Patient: sex M, age 65
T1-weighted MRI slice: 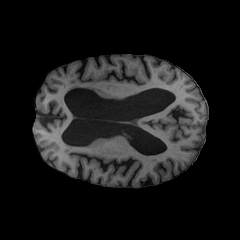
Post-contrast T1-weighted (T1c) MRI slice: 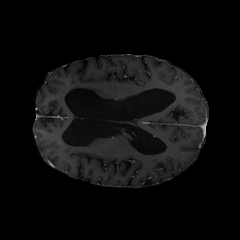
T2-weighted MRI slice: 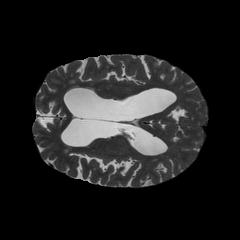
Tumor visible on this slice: no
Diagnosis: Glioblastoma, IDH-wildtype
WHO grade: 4